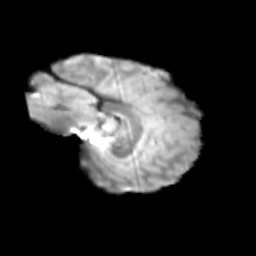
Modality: T2w
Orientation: sagittal
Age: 12
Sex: female
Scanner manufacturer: siemens
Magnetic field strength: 3 T
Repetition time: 3.8 s
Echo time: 0.07 s